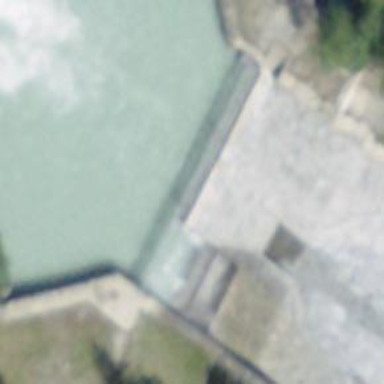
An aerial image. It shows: Dam across waterway.